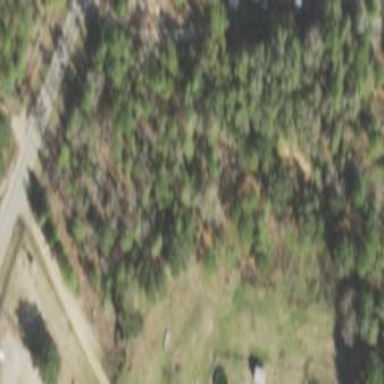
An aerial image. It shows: Mixed leaf woodland.